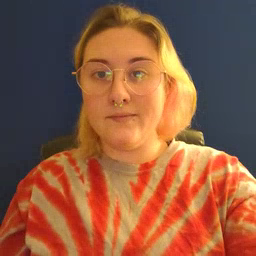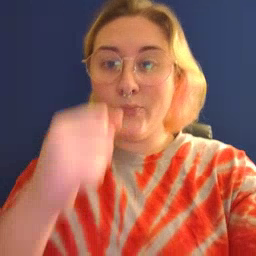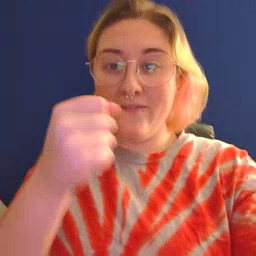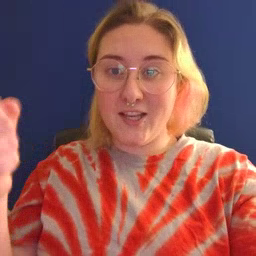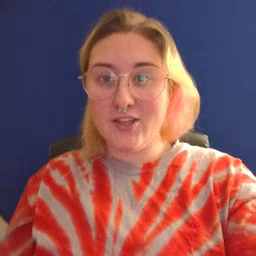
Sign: refrigerator